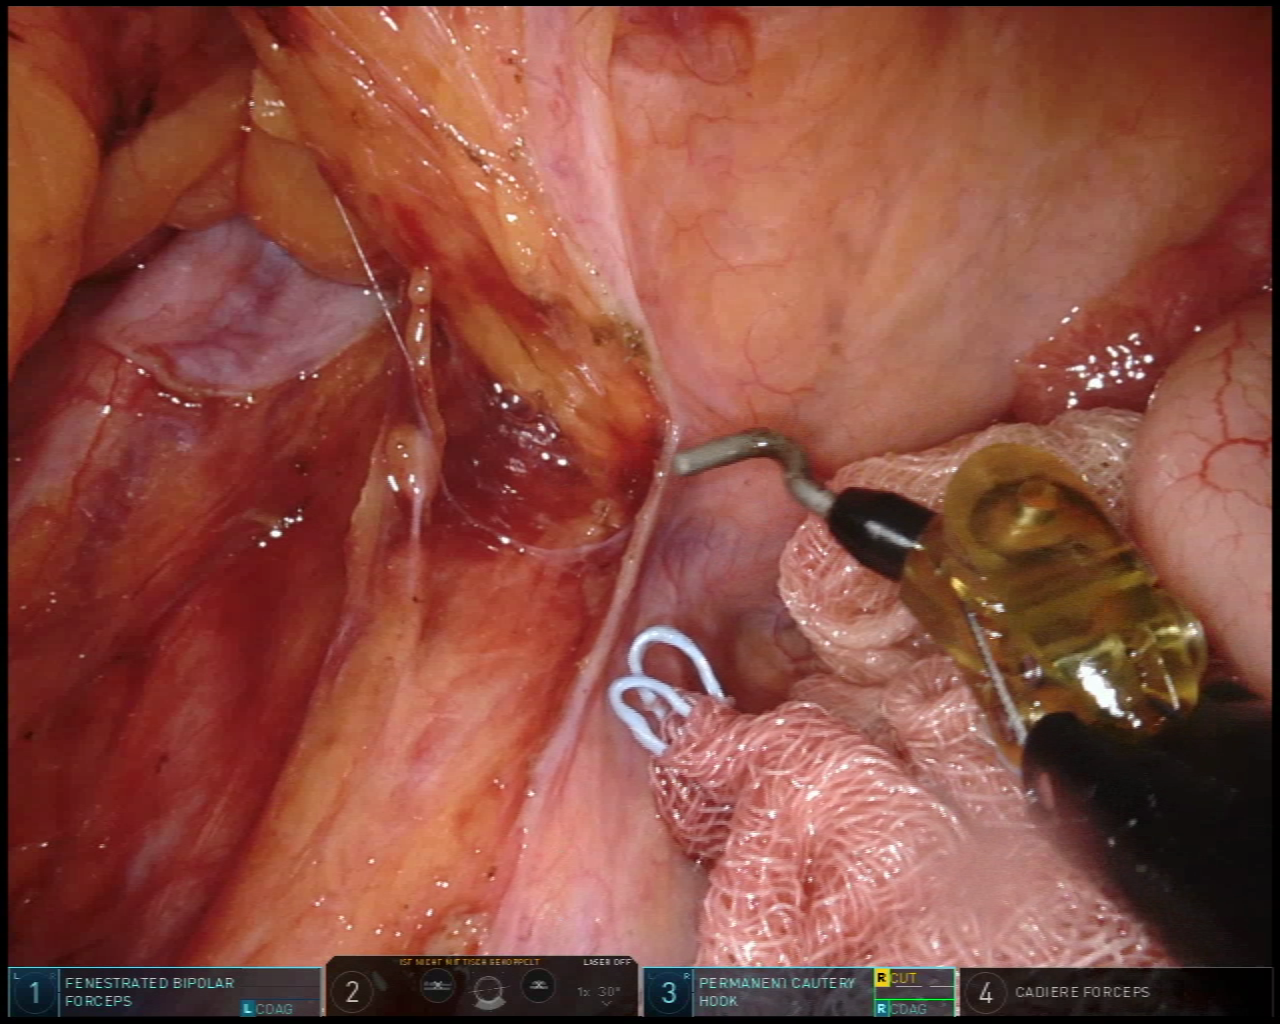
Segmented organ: ureter
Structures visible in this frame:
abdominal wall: yes
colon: yes
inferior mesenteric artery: no
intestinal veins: no
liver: no
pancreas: no
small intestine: no
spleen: no
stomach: no
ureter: yes
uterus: yes
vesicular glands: no